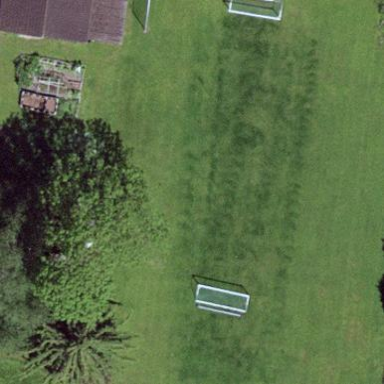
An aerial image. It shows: Grassy pitch for various sports activities.